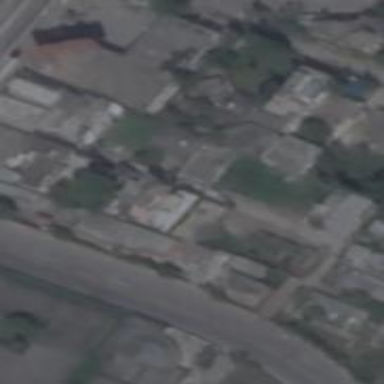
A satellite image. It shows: Fire station building.